Question: Im using Twitter Bootstrap 3 and I want to make reusable styling classes. The code below works exactly how I want it to but does it conform to the SMACKS /OOCSS naming convention used by Bootstrap?
Note - Im using LESS not plain CSS so ill be using variables for things like border thickness that are repeated.
'''
<div class="box box-red">
<div class="odd">
First content
</div>
<div class="even">
second content
</div>
<div class="odd">
third content
</div>
</div>
<div class="box box-green">
<div class="odd">
First content
</div>
<div class="even">
second content
</div>
<div class="odd">
third content
</div>
</div>
/* Box styles */
.box {
margin: 10px;
border-radius: 10px;
}
.box > .odd,
.box > .even {
padding: 10px;
}
.box > .odd:last-child,
.box > .even:last-child {
border-bottom: none;
}
/* Red box styles */
.box-red {
background: #ffcccc;
border: 1px solid #ff0000;
}
.box-red > .odd,
.box-red > .even {
border-bottom: 1px solid #ff0000;
}
.box-red > .even {
background: #ff4c4c;
}
/* Green box styles */
.box-green {
background: #BCED91;
border: 1px solid #3B5323;
}
.box-green > .odd,
.box-green > .even {
border-bottom: 1px solid #3B5323;
}
.box-green > .even {
background: #78AB46;
}
'''
<URL>

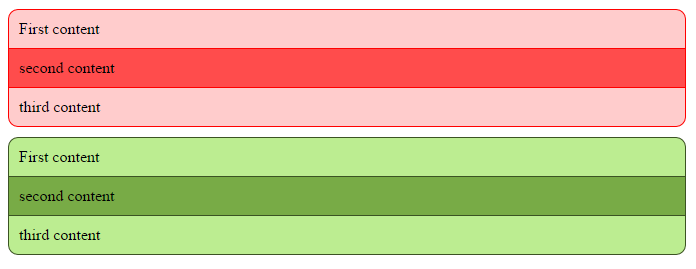
Answer: You need to think about what is common between all of the components and what are the differences. In your case, you just want to have different colors, so don't repeat for example the styles for the border-width or border-style. Additionally, it would be tedious and error-prone if you have to markup odd and even rows differently. The :nth-child pseudo class accepts odd and even as keywords. It's important to note that nth-child isn't supported on IE8, but neither is last-child, and you were already using that so I figured that IE8 wasn't important for you.
'''
/* Box styles */
.box {
margin: 10px;
border-radius: 10px;
border: 1px solid transparent;
}
.box > .box-content-row {
padding: 10px;
border-bottom: 1px solid transparent;
}
.box > .box-content-row:last-child {
border-bottom: none;
}
/* Red box styles */
.box-red {
background: #ffcccc;
border-color: #ff0000;
}
.box-red > .box-content-row:nth-child(even) {
background: #ff4c4c;
}
.box.box-red > .box-content-row {
border-color: #ff0000;
}
/* Green box styles */
.box-green {
background: #BCED91;
border-color: #3B5323;
}
.box-green > .box-content-row:nth-child(even) {
background: #78AB46;
}
.box.box-green > .box-content-row {
border-color: #3B5323;
}
'''
'''
<div class="box box-red">
<div class="box-content-row">
First content
</div>
<div class="box-content-row">
second content
</div>
<div class="box-content-row">
third content
</div>
<div class="box-content-row">
add a fourth div for fun
</div>
<div class="box-content-row">
and what the heck a fifth one too
</div>
</div>
<div class="box box-green">
<div class="box-content-row">
First content
</div>
<div class="box-content-row">
second content
</div>
<div class="box-content-row">
third content
</div>
</div>
'''